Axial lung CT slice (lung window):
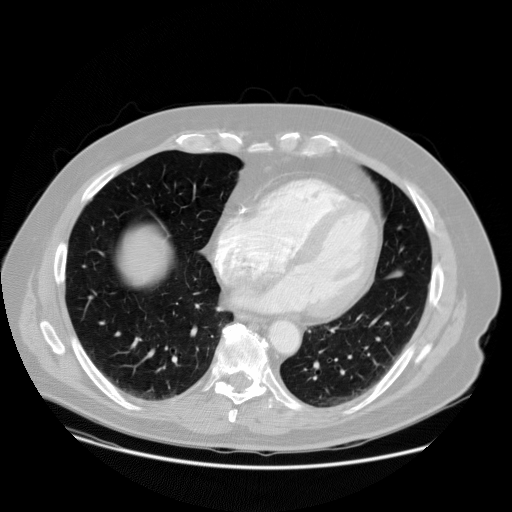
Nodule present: no